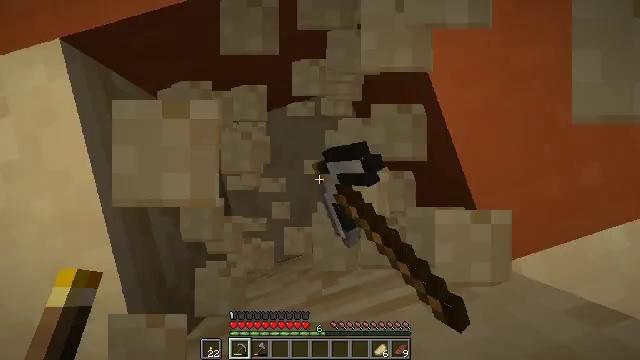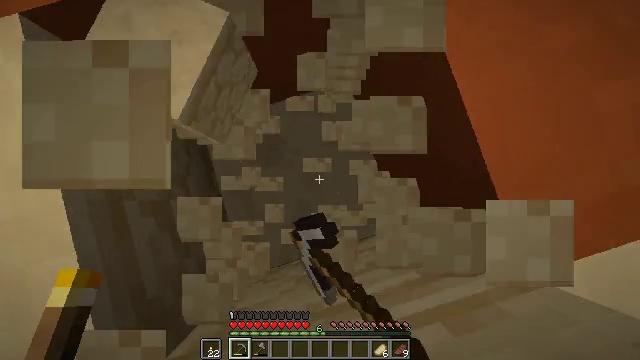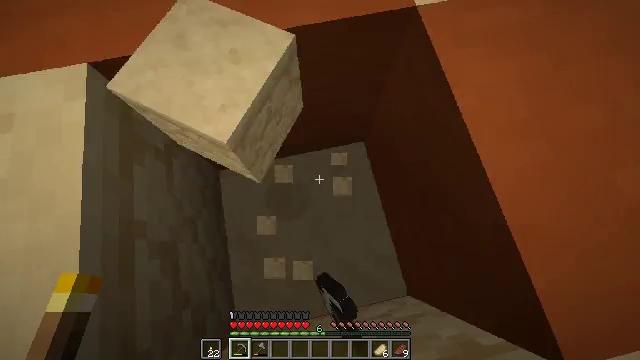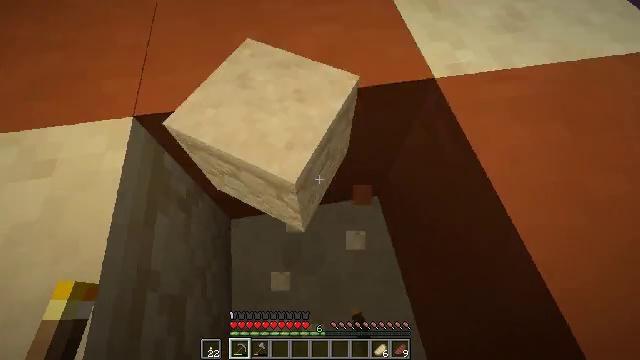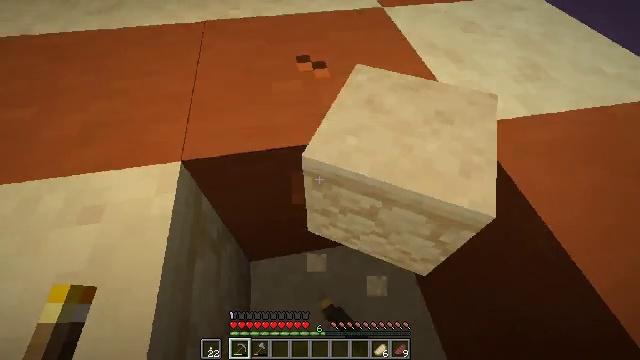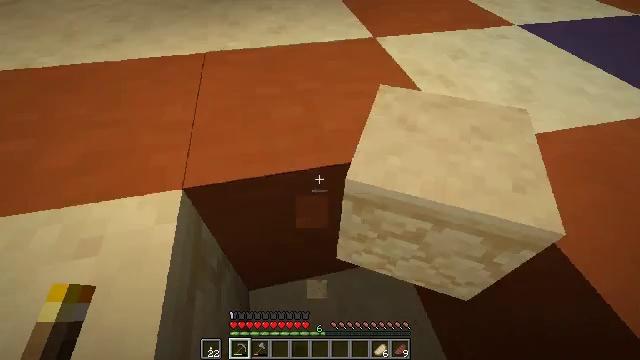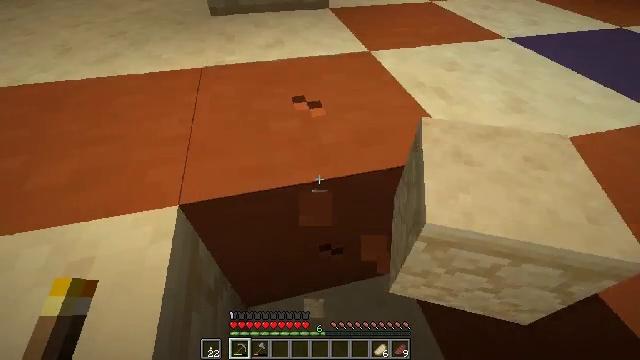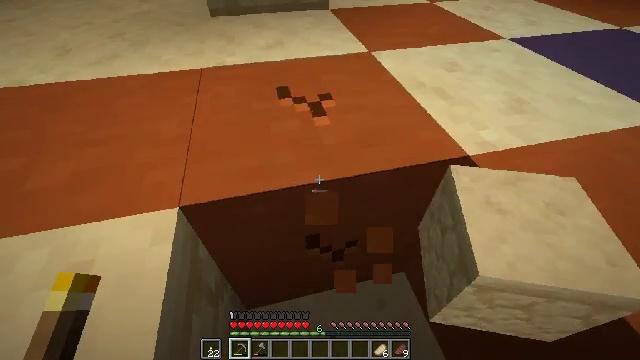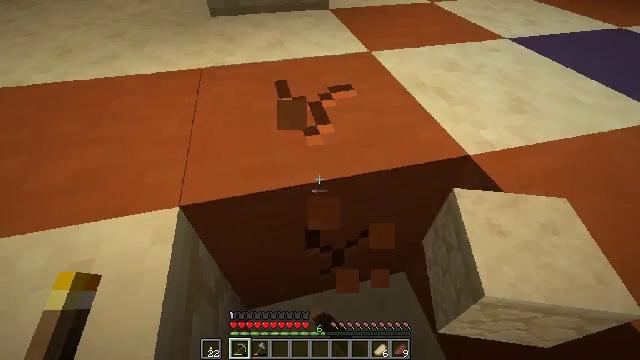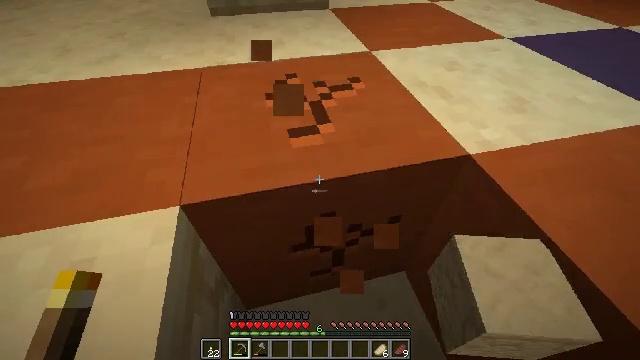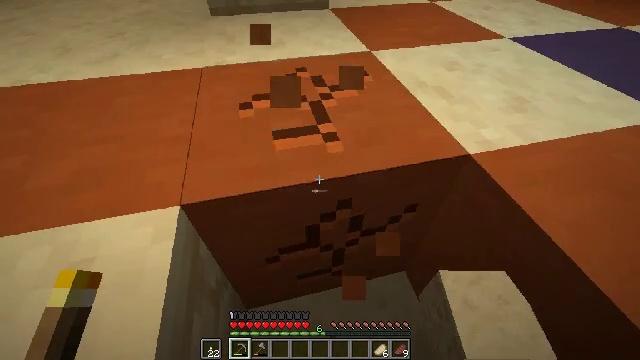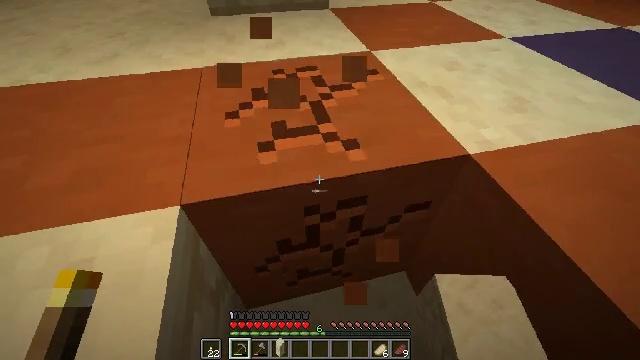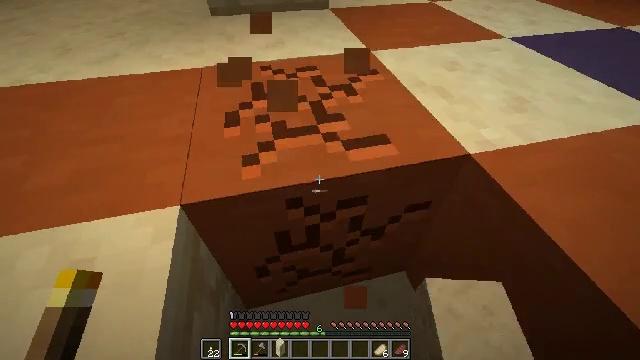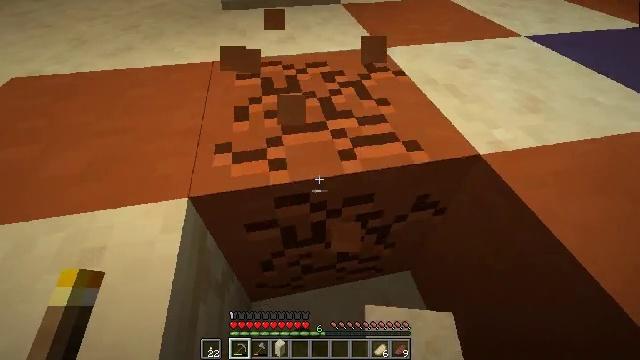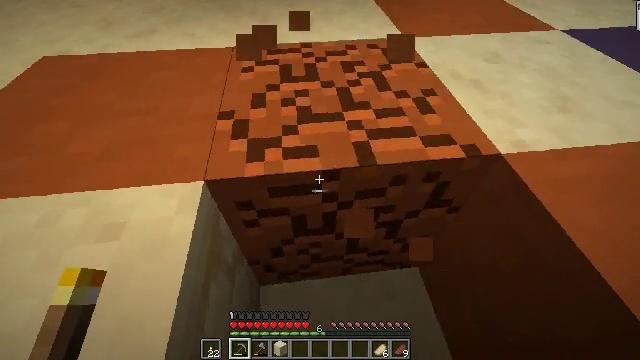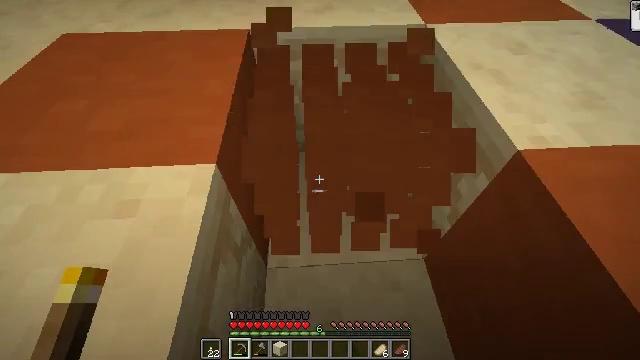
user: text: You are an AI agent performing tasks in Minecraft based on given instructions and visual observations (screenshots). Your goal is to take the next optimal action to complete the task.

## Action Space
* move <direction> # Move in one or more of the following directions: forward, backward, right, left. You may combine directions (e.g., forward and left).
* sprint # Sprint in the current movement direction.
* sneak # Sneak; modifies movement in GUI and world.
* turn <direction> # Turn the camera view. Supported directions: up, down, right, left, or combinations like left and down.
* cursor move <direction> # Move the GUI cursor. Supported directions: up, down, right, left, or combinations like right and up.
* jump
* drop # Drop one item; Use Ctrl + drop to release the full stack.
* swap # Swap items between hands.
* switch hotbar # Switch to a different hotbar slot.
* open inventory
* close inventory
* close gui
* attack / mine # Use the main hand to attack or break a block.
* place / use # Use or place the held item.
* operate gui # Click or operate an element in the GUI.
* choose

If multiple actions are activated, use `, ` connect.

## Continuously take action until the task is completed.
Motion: motion action
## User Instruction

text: Mine the orange terracotta block.
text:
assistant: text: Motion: attack / mine
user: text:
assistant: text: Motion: move left, turn left and up, attack / mine
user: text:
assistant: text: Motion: move left, turn left and up, attack / mine
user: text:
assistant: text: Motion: move left, turn up, attack / mine
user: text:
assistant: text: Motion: turn right and up
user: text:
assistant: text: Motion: turn right and up, attack / mine
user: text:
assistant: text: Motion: attack / mine
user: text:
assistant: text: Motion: attack / mine
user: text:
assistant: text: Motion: attack / mine
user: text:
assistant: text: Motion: attack / mine
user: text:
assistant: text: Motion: attack / mine
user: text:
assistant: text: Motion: attack / mine
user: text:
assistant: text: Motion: turn left, attack / mine
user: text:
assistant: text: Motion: turn left and down, attack / mine
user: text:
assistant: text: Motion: turn left and down, attack / mine
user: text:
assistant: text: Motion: turn left and down, attack / mine
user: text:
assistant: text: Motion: attack / mine
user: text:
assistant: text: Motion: attack / mine
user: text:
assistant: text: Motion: attack / mine
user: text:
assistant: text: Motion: attack / mine